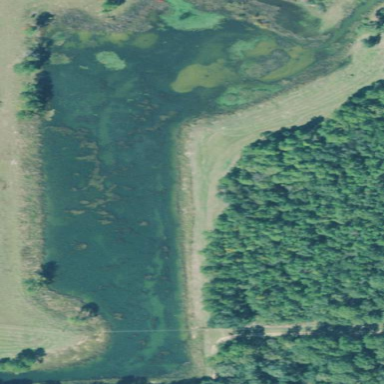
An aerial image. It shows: Pond with natural water.